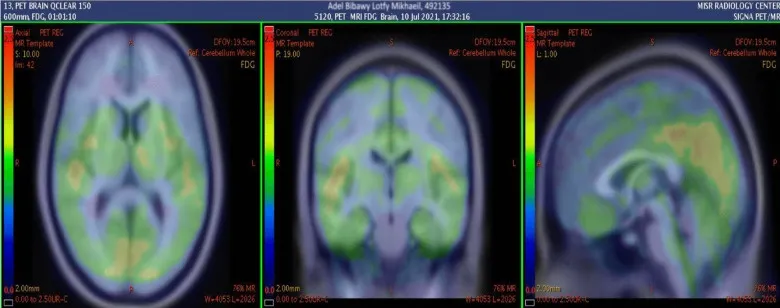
PET/MR data showing hypometabolic status of right and left medial prefrontal regions.
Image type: radiology (pet)